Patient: sex M, age 36
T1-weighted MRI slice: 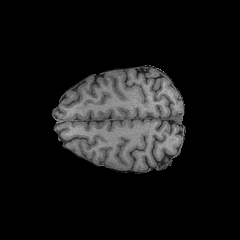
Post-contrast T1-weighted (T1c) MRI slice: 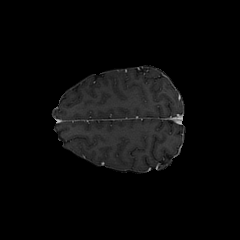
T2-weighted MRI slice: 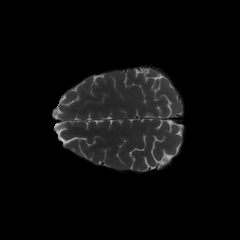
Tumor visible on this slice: no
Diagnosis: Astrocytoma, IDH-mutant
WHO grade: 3